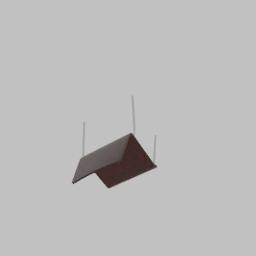
Label: furniture